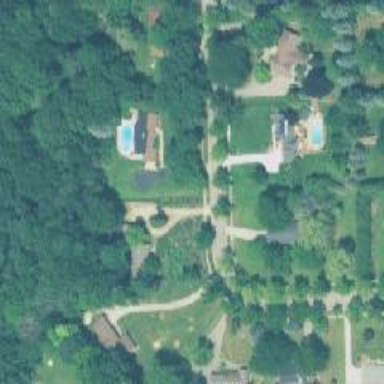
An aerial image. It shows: Driveway.